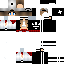
A female human skin with medium skin, wearing blonde long hair dressed in a blue hoodie and red pants, featuring a closed mouth.